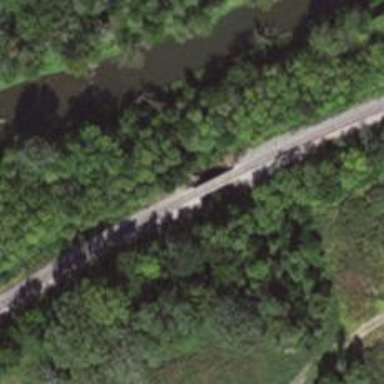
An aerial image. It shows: Bridge over railway line.